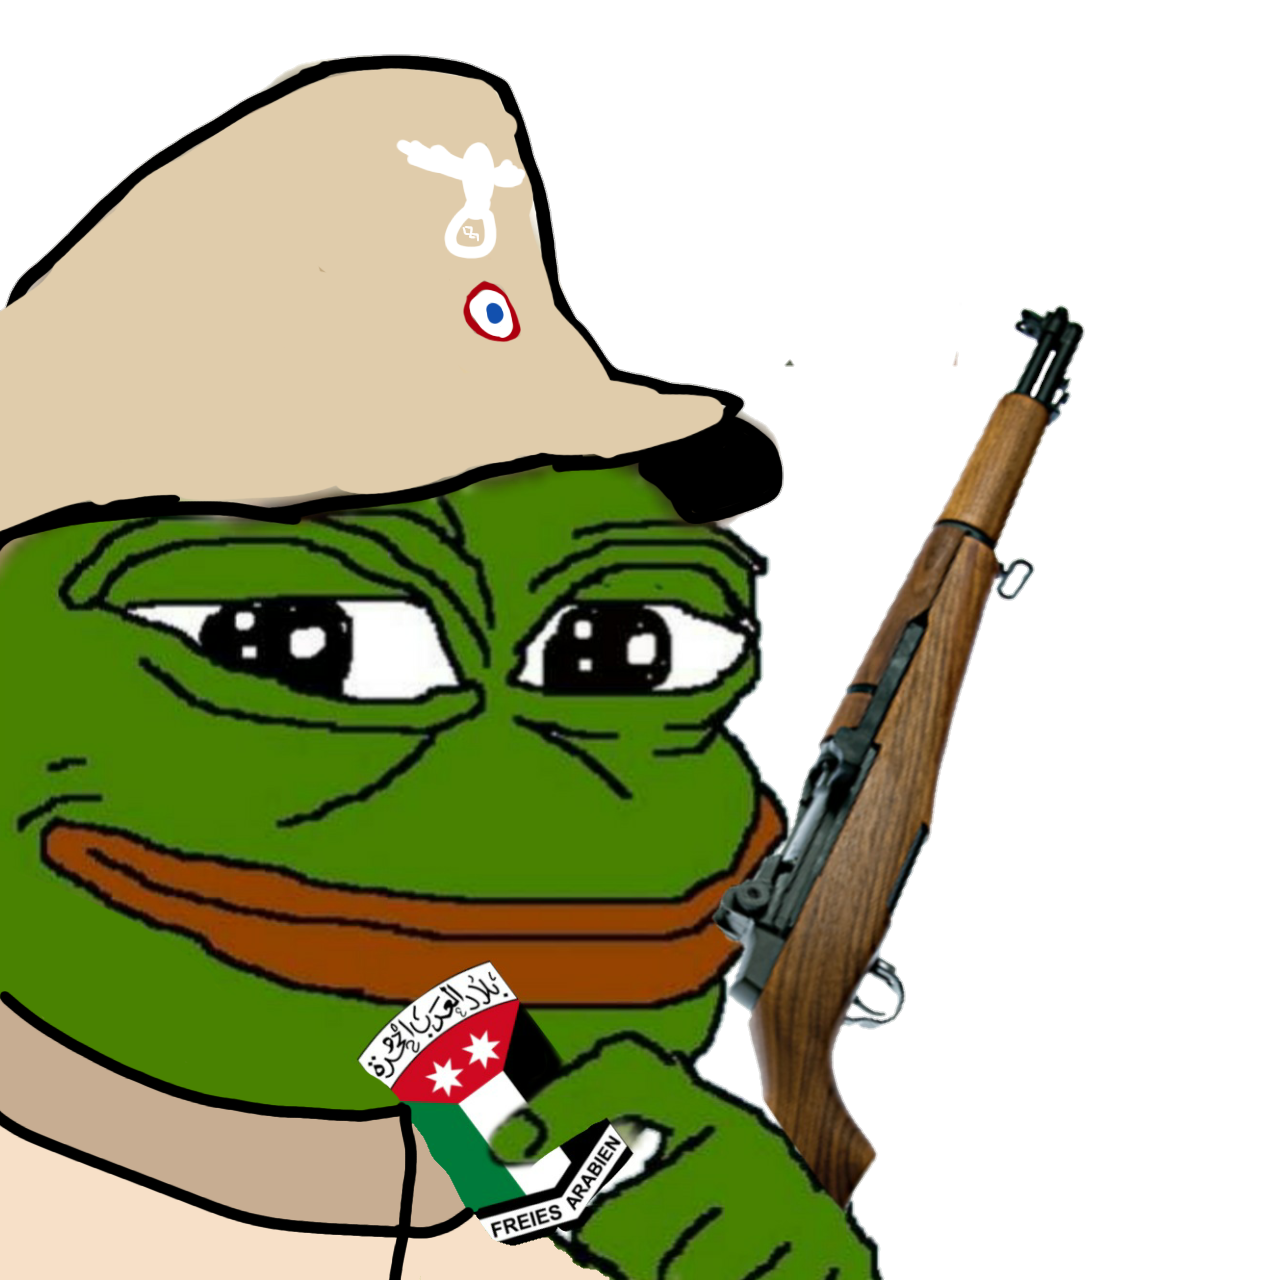
Label: 5_Pepe